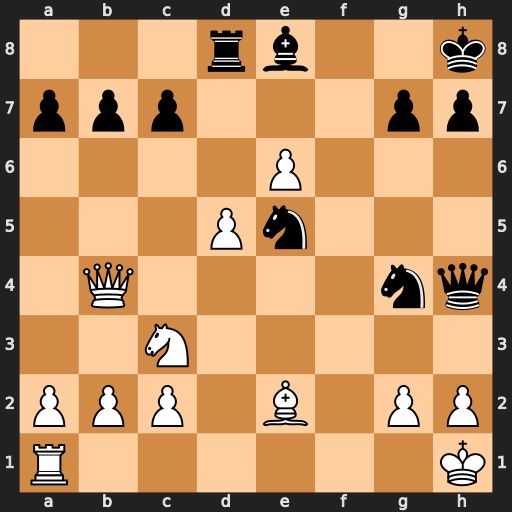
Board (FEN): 3rb2k/ppp3pp/4P3/3Pn3/1Q4nq/2N5/PPP1B1PP/R6K
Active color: w
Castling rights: -
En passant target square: -
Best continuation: Qf8#